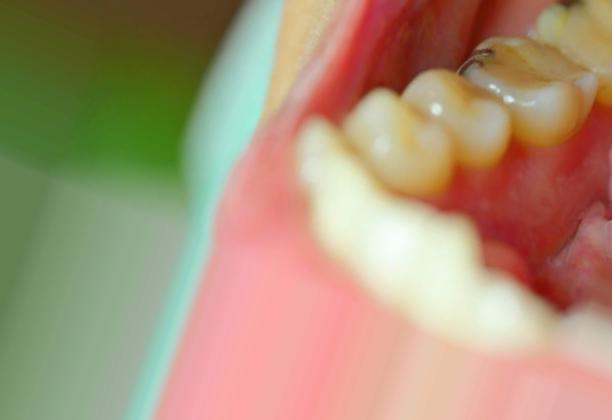
Condition: Caries